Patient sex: M
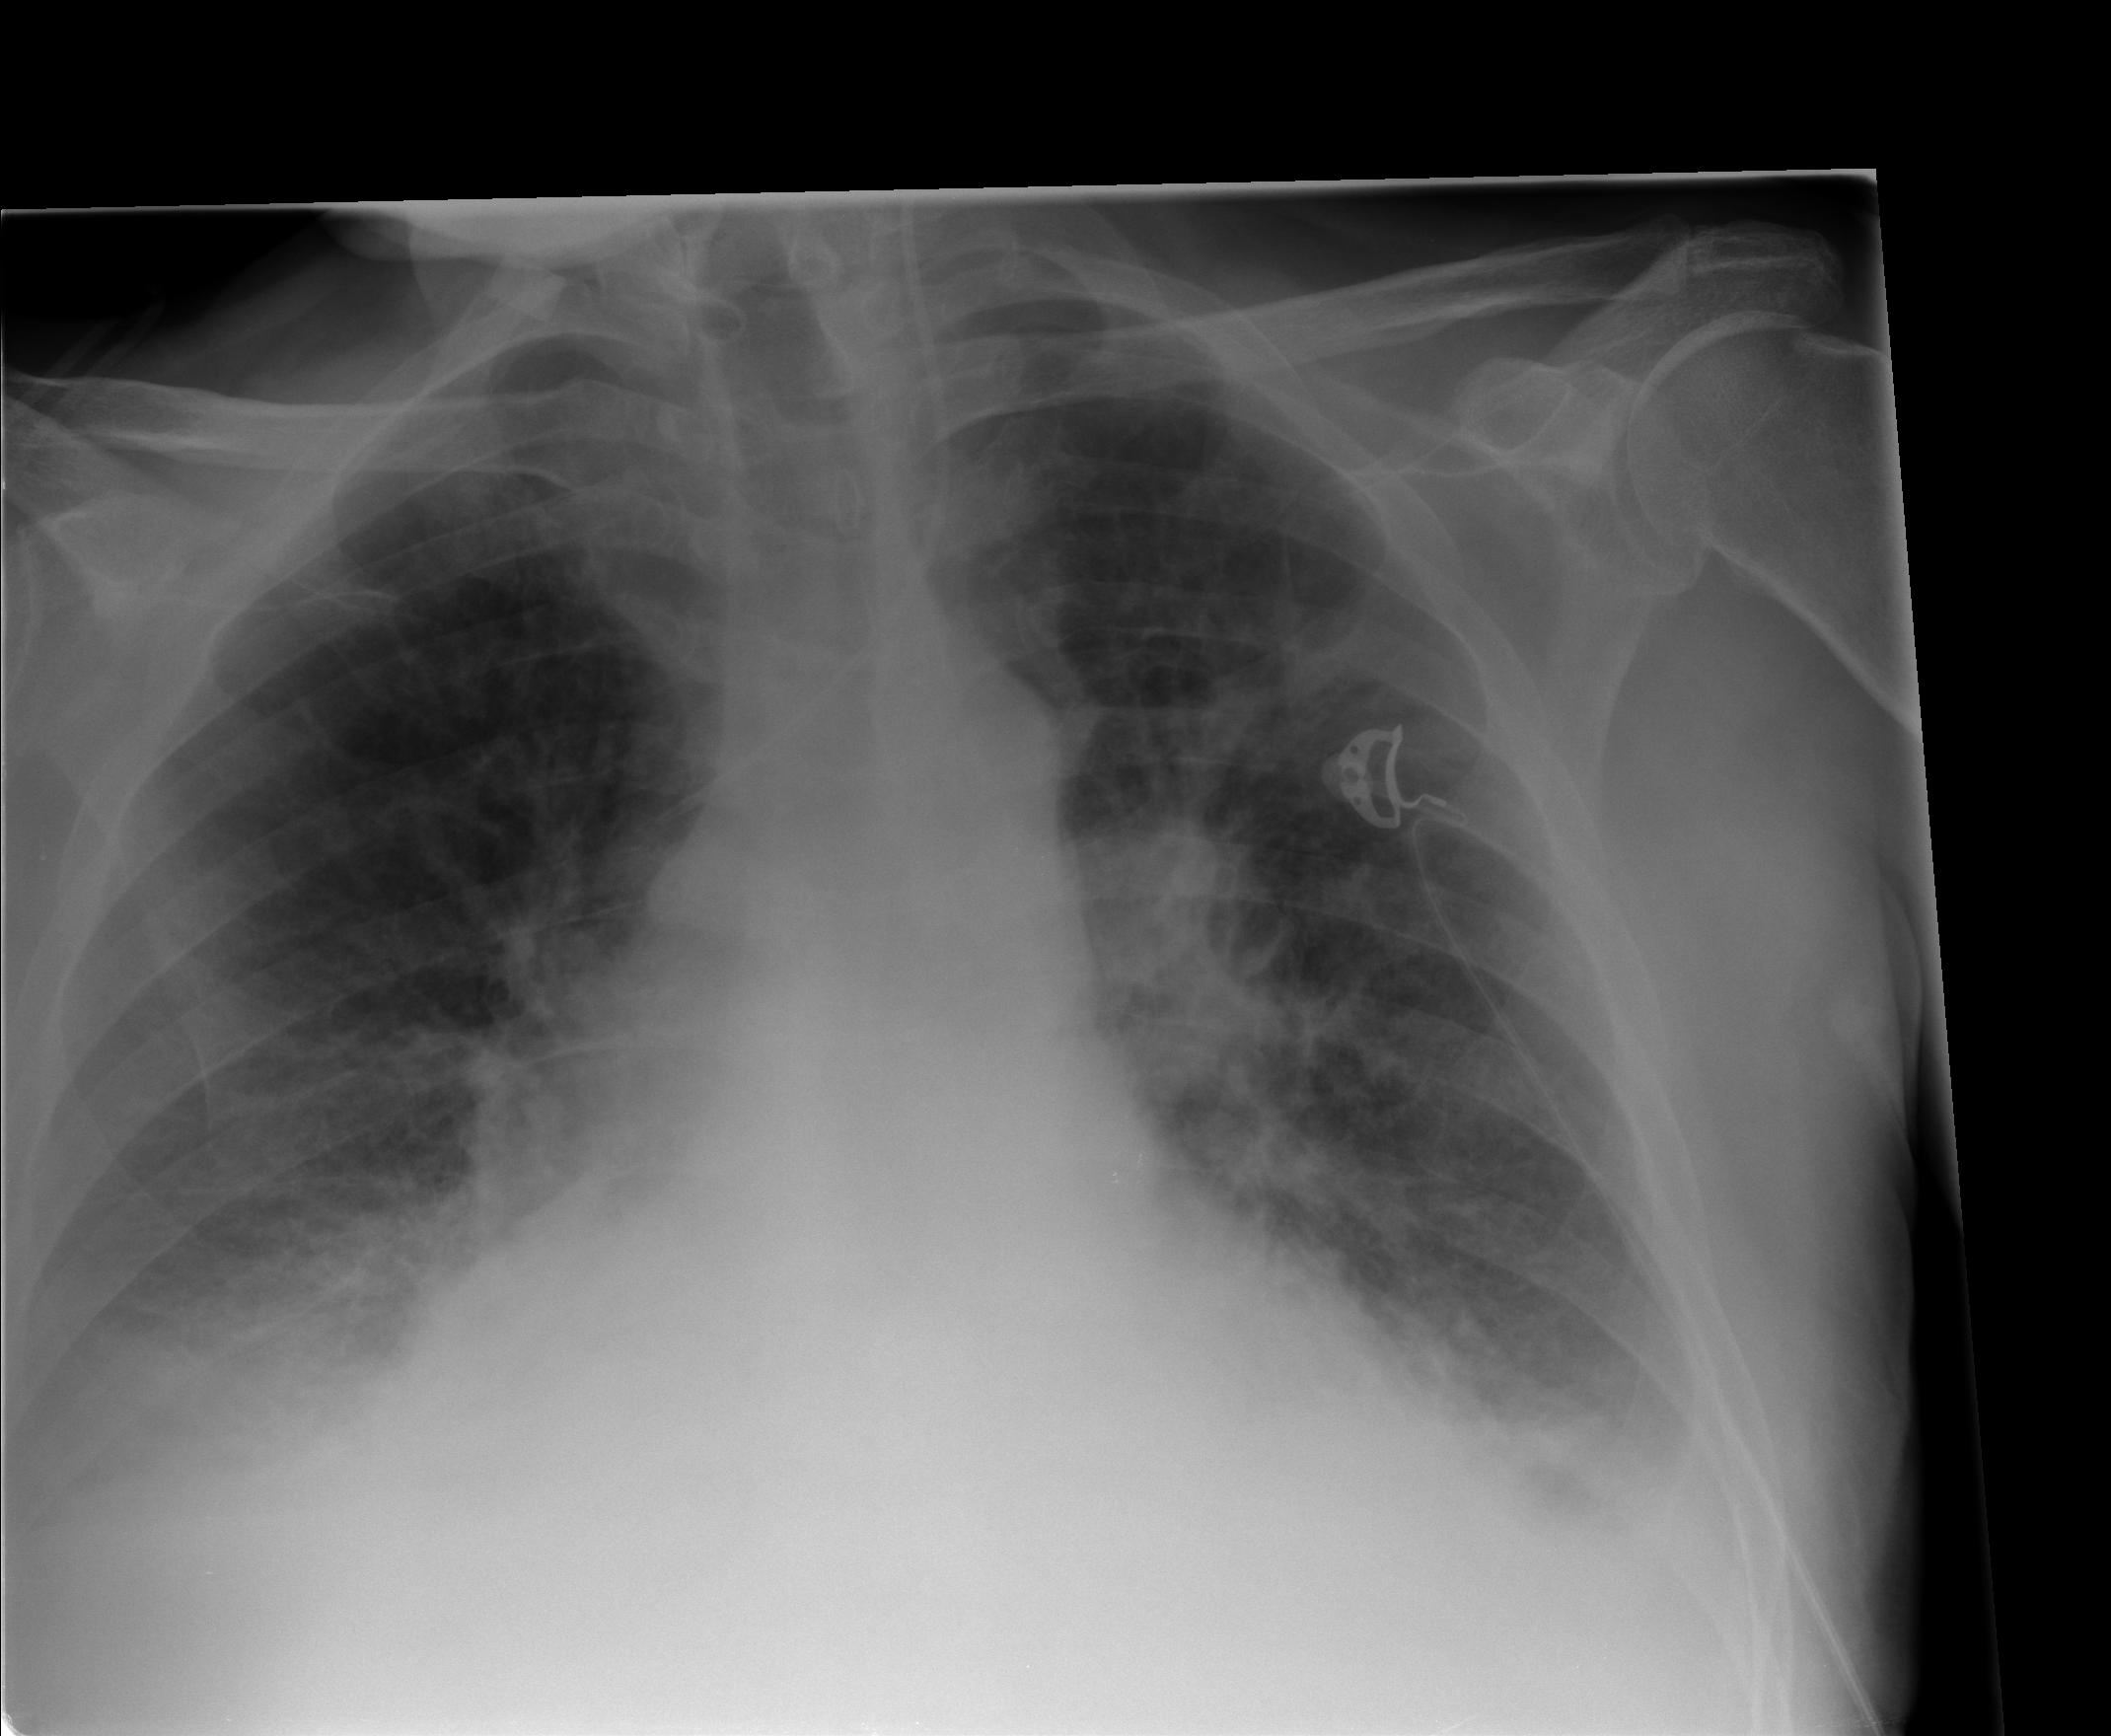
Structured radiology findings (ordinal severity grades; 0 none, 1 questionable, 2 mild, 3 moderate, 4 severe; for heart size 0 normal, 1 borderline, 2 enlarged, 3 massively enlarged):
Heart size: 2
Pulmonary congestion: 2
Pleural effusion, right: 2
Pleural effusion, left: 2
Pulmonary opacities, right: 1
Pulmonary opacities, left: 1
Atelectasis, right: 3
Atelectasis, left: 2